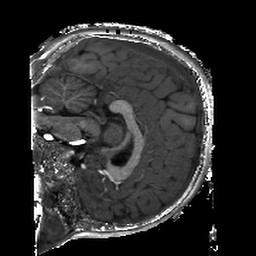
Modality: T1w
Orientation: sagittal
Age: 10
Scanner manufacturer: siemens
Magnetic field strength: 3 T
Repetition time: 2.4 s
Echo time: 0.00224 s